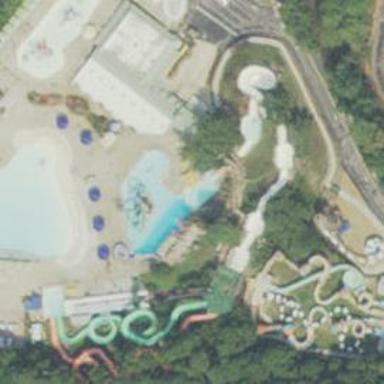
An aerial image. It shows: Tourism attraction featuring water slide.